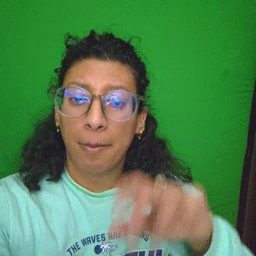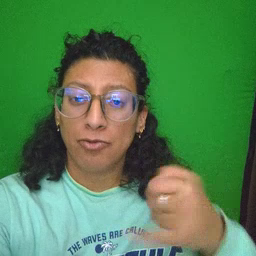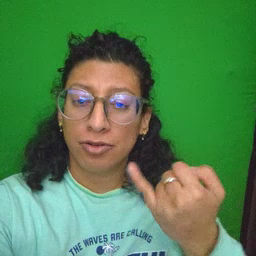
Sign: pajamas